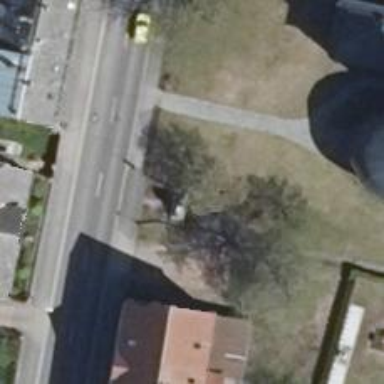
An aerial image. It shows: Historical site featuring war memorial.